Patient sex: M
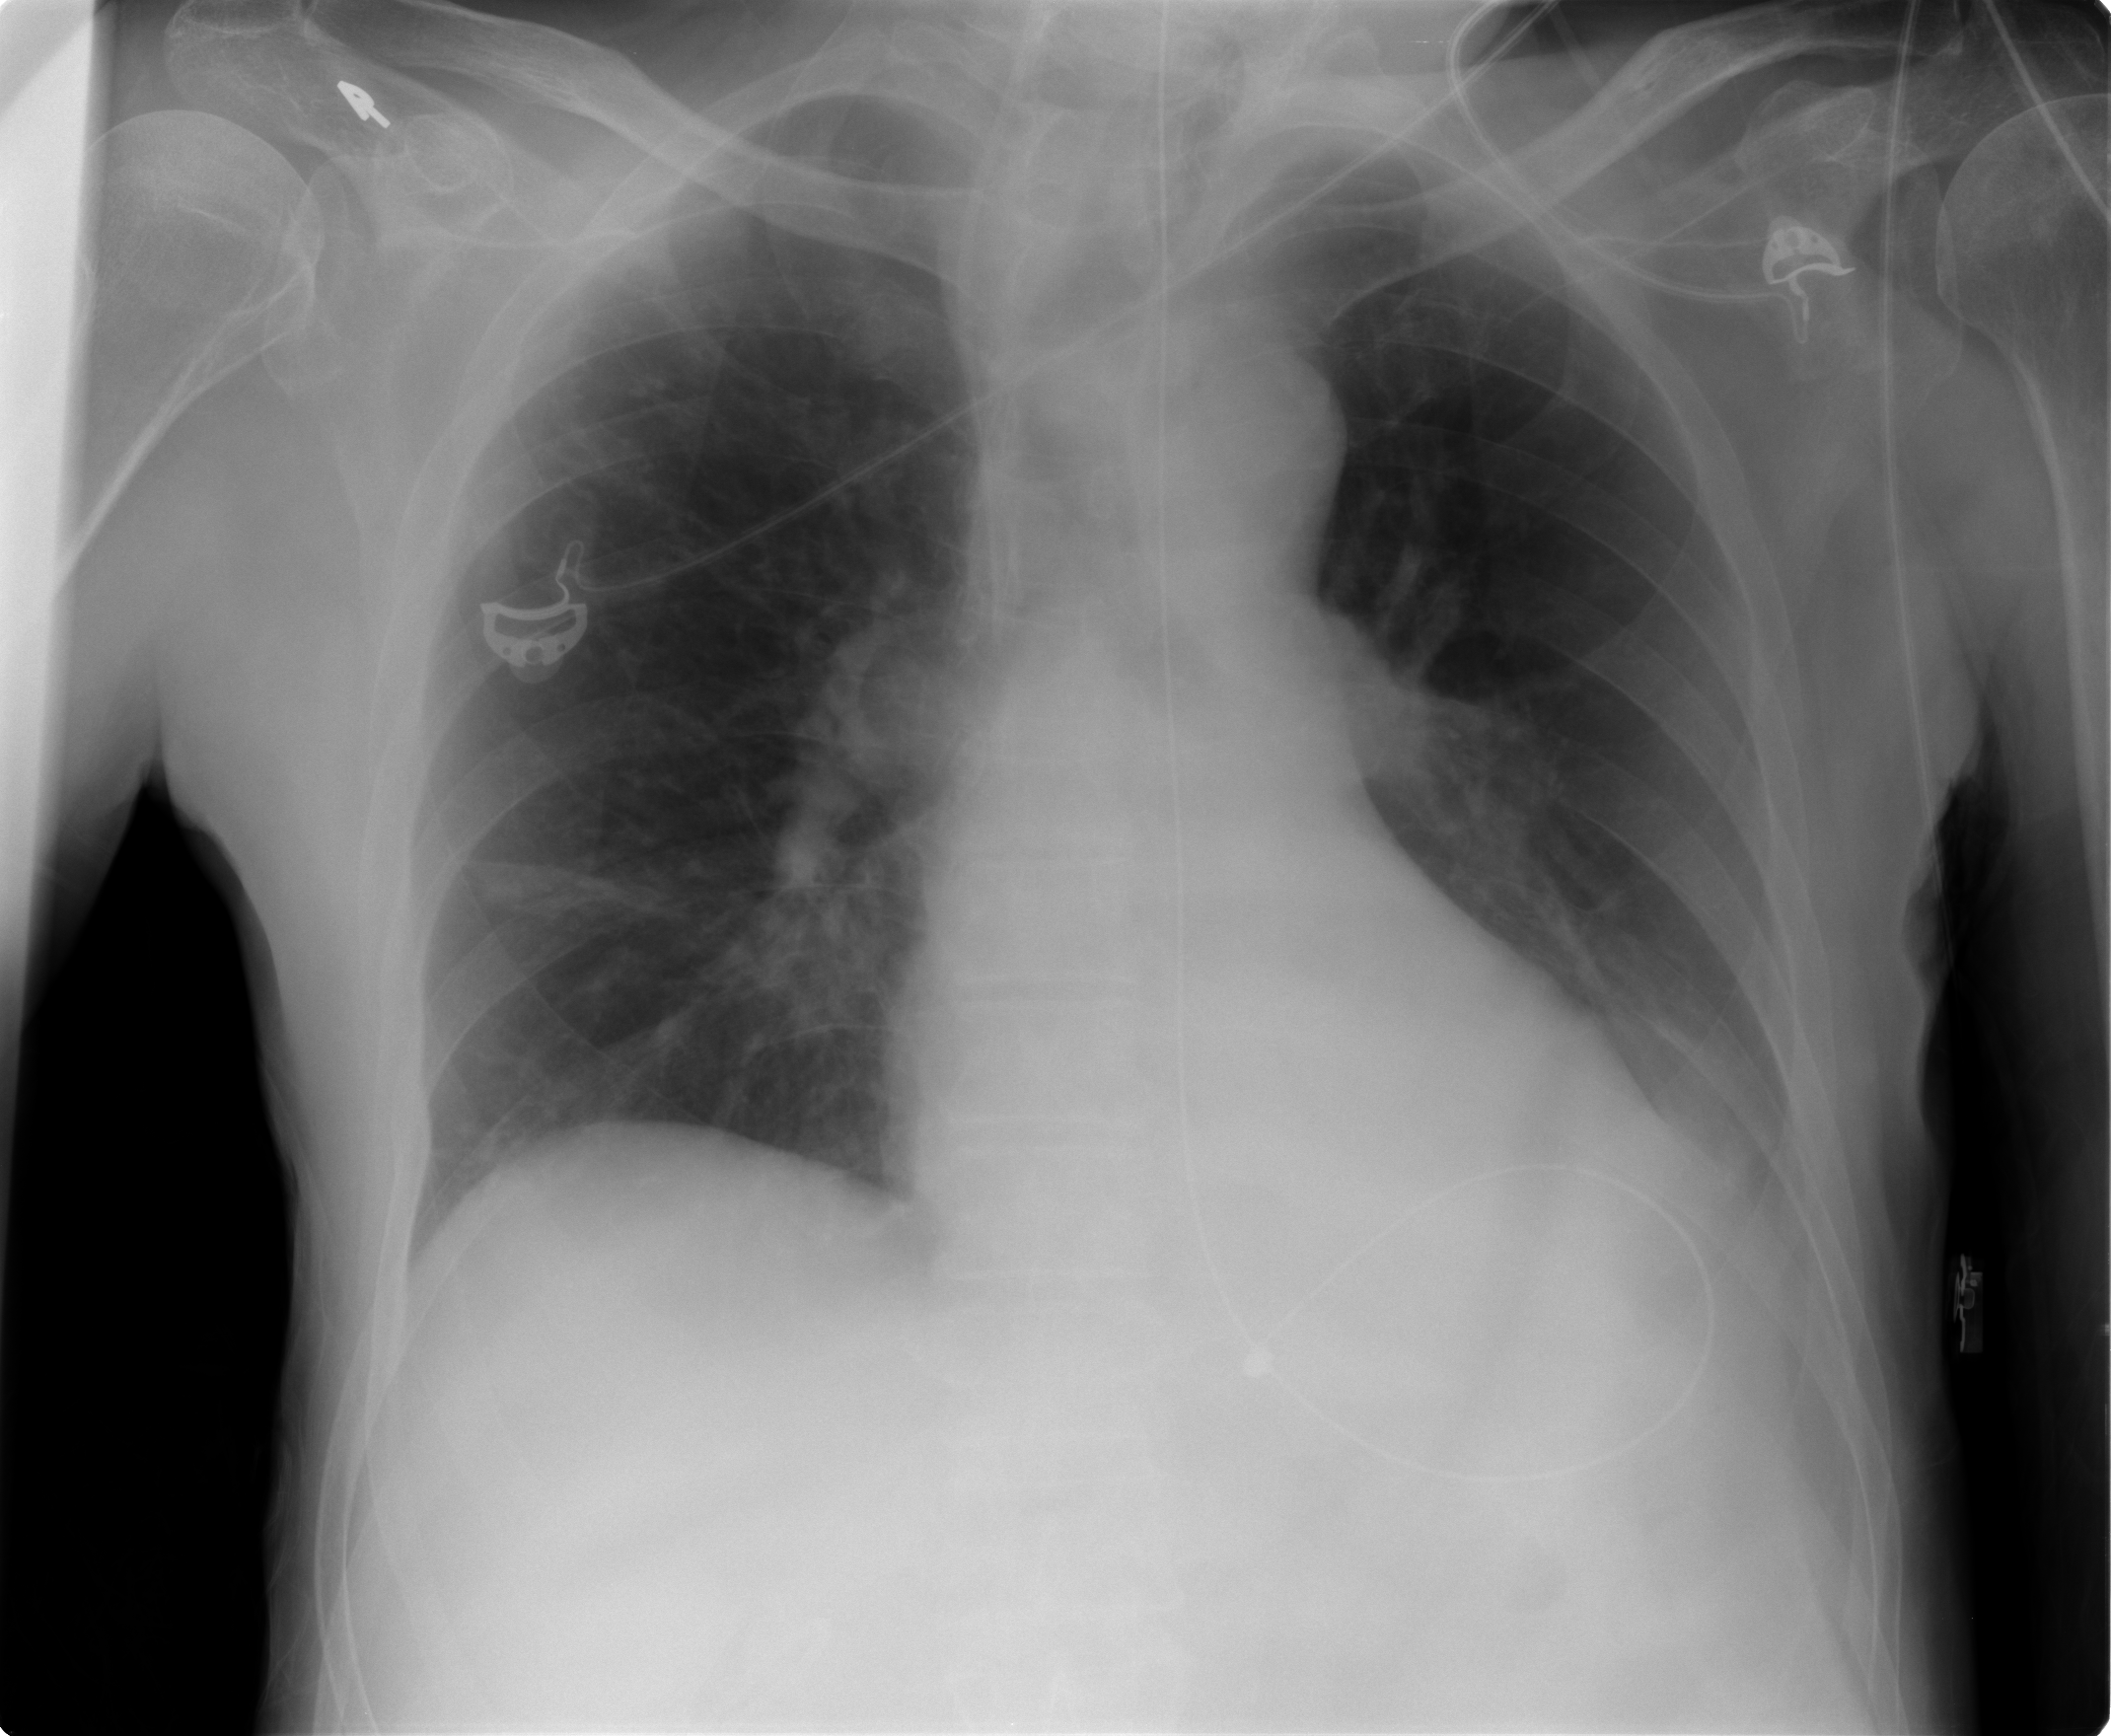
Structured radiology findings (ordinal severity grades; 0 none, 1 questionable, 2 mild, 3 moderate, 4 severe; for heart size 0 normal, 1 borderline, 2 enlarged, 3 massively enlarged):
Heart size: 1
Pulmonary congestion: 1
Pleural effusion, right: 0
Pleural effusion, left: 1
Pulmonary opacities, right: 0
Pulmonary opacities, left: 0
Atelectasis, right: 2
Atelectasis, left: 2